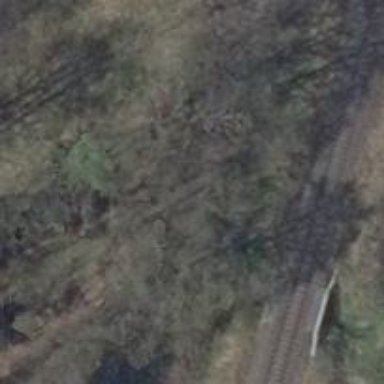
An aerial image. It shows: Track road with bridge. The track has grade 4 surface of ground and sand.